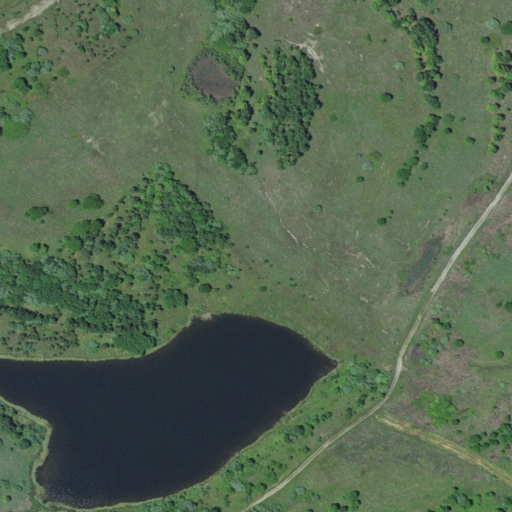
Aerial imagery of mountain in Kentucky named Pilot Knob containing deciduous forest, pasture, shrub, open water, and grassland